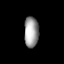
Tissue: lung
Cell type: Others
Senescence score: 0.2115
Nuclear area (px): 432
Mean DAPI intensity: 156.565